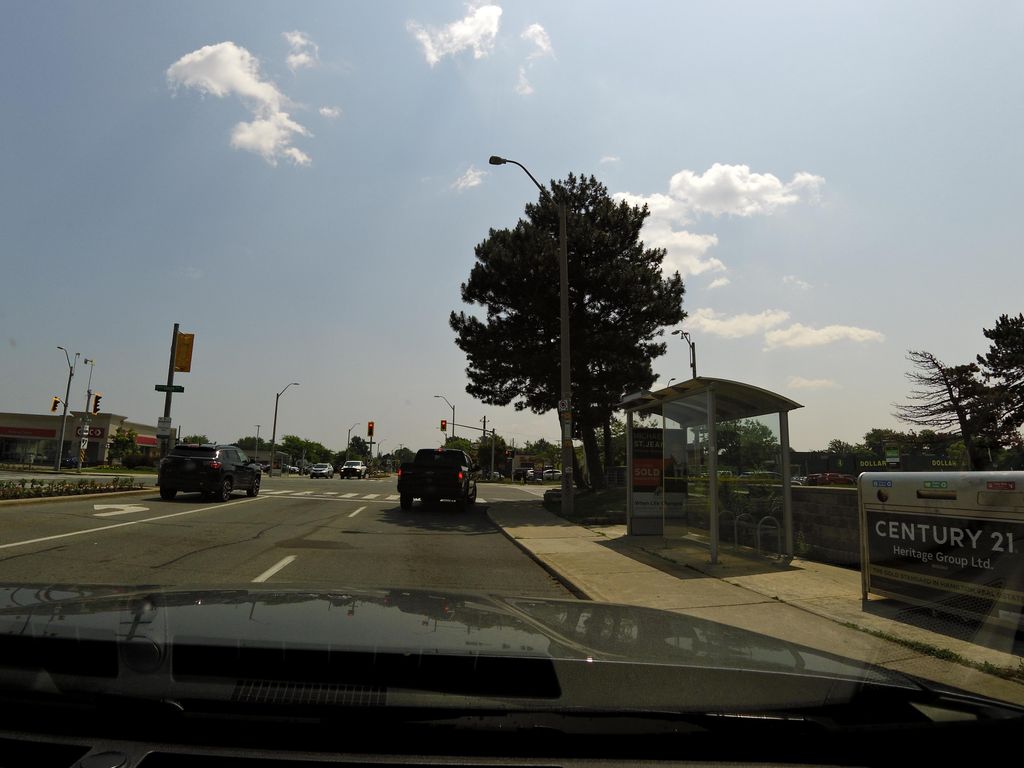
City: hamilton